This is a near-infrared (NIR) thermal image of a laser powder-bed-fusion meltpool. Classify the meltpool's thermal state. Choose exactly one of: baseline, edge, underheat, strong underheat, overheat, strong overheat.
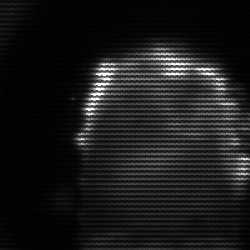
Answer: baseline